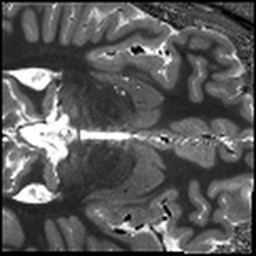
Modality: T1map
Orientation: axial
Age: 22
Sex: female